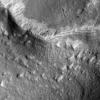
Atmospheric dust classification: not_dusty